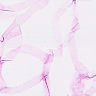
Metastatic tissue present: no